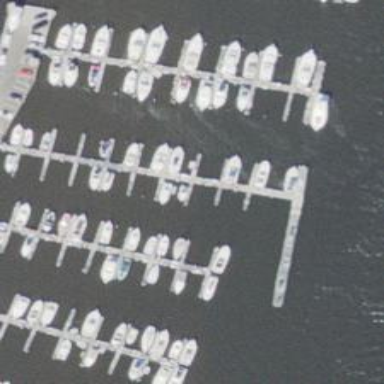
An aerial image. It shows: Man-made pier.